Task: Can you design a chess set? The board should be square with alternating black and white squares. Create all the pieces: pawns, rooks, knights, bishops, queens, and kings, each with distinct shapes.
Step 3989:
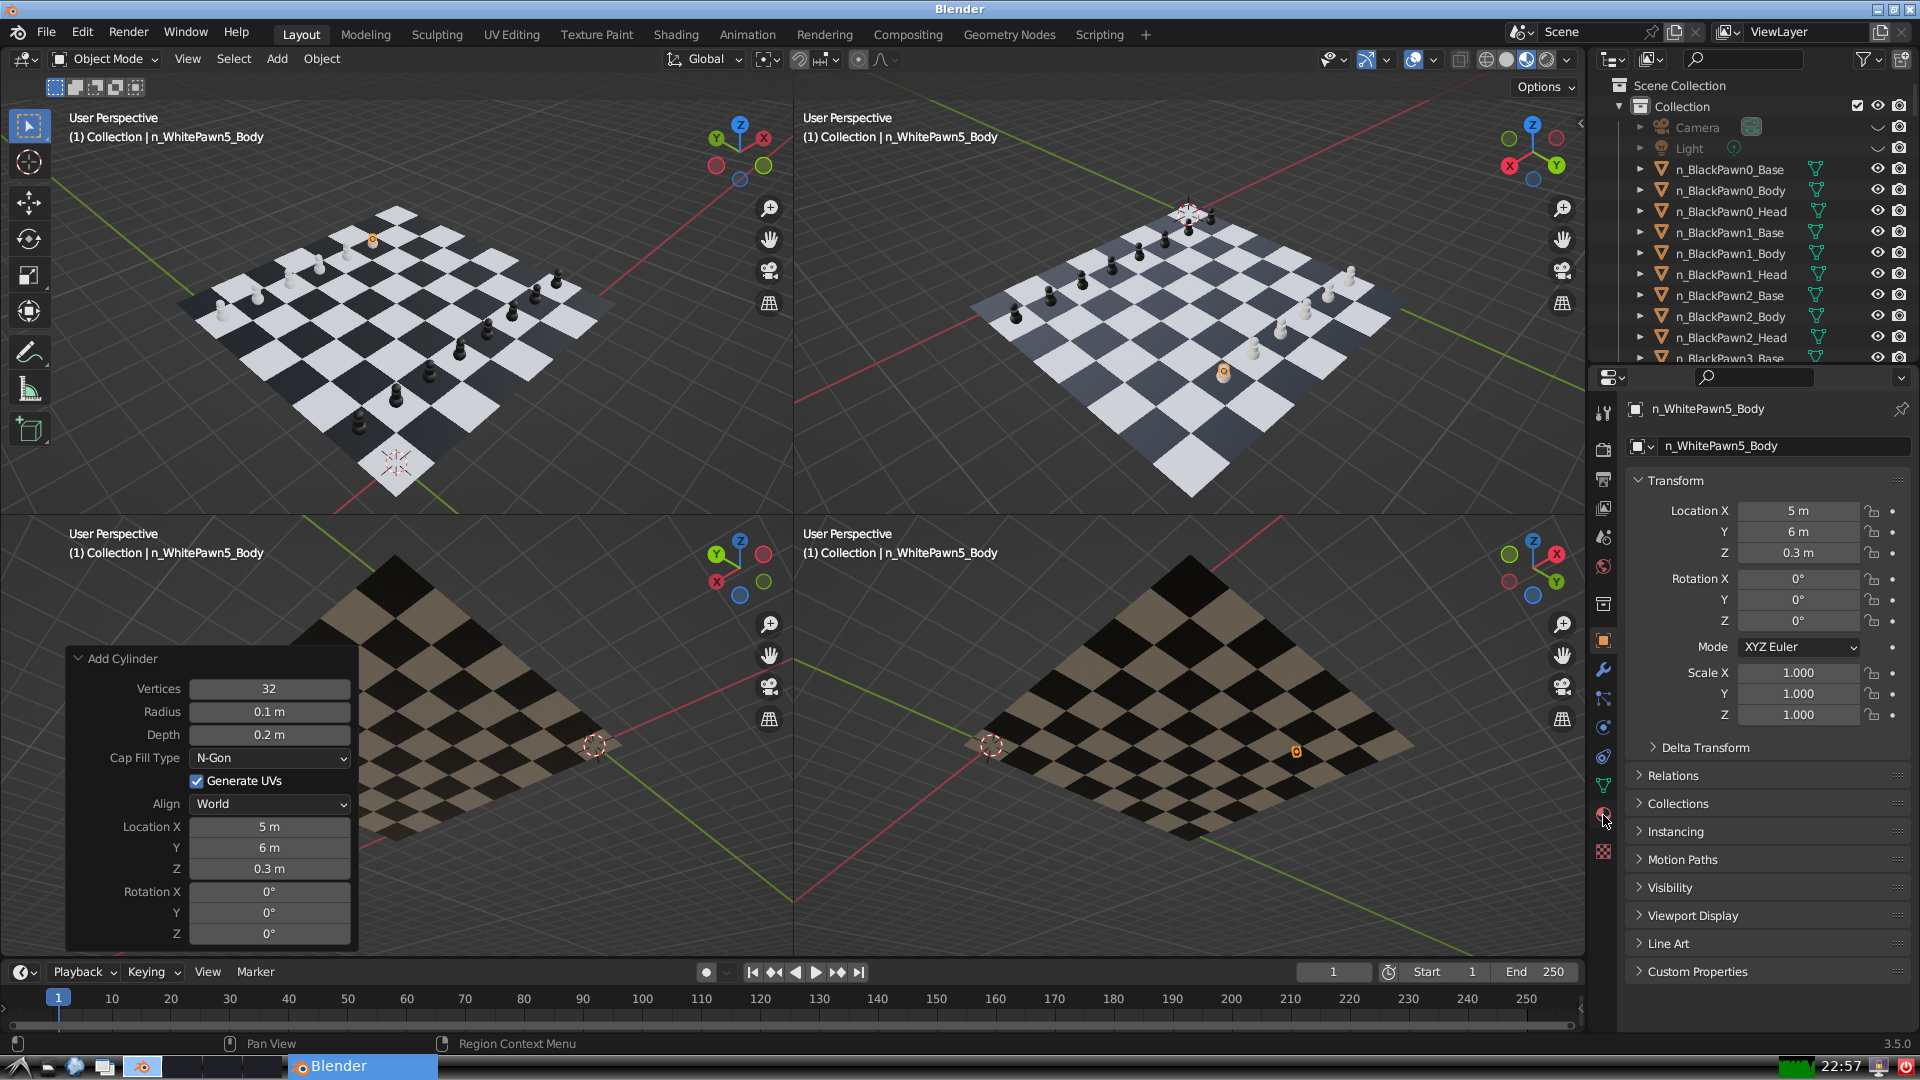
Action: click: no